Field crop: tomato
Growth stage: 1
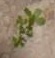
Species: portulaca